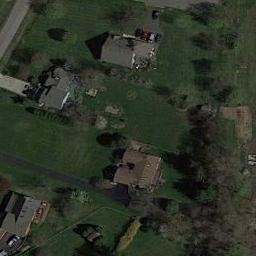
Label: residential